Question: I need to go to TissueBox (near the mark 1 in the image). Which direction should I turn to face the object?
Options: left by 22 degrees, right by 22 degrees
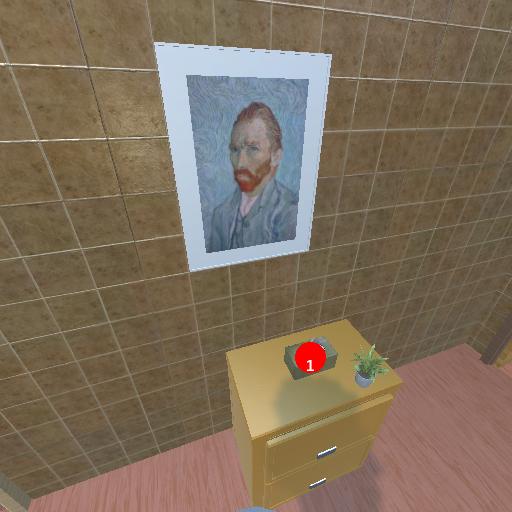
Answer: left by 22 degrees